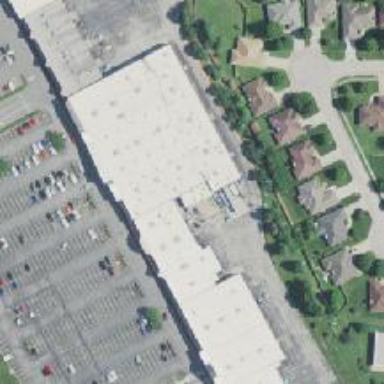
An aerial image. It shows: Retail building.